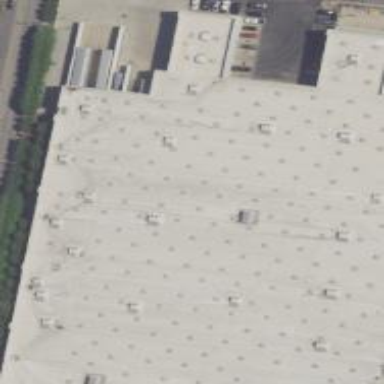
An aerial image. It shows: Supermarket building.